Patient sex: M
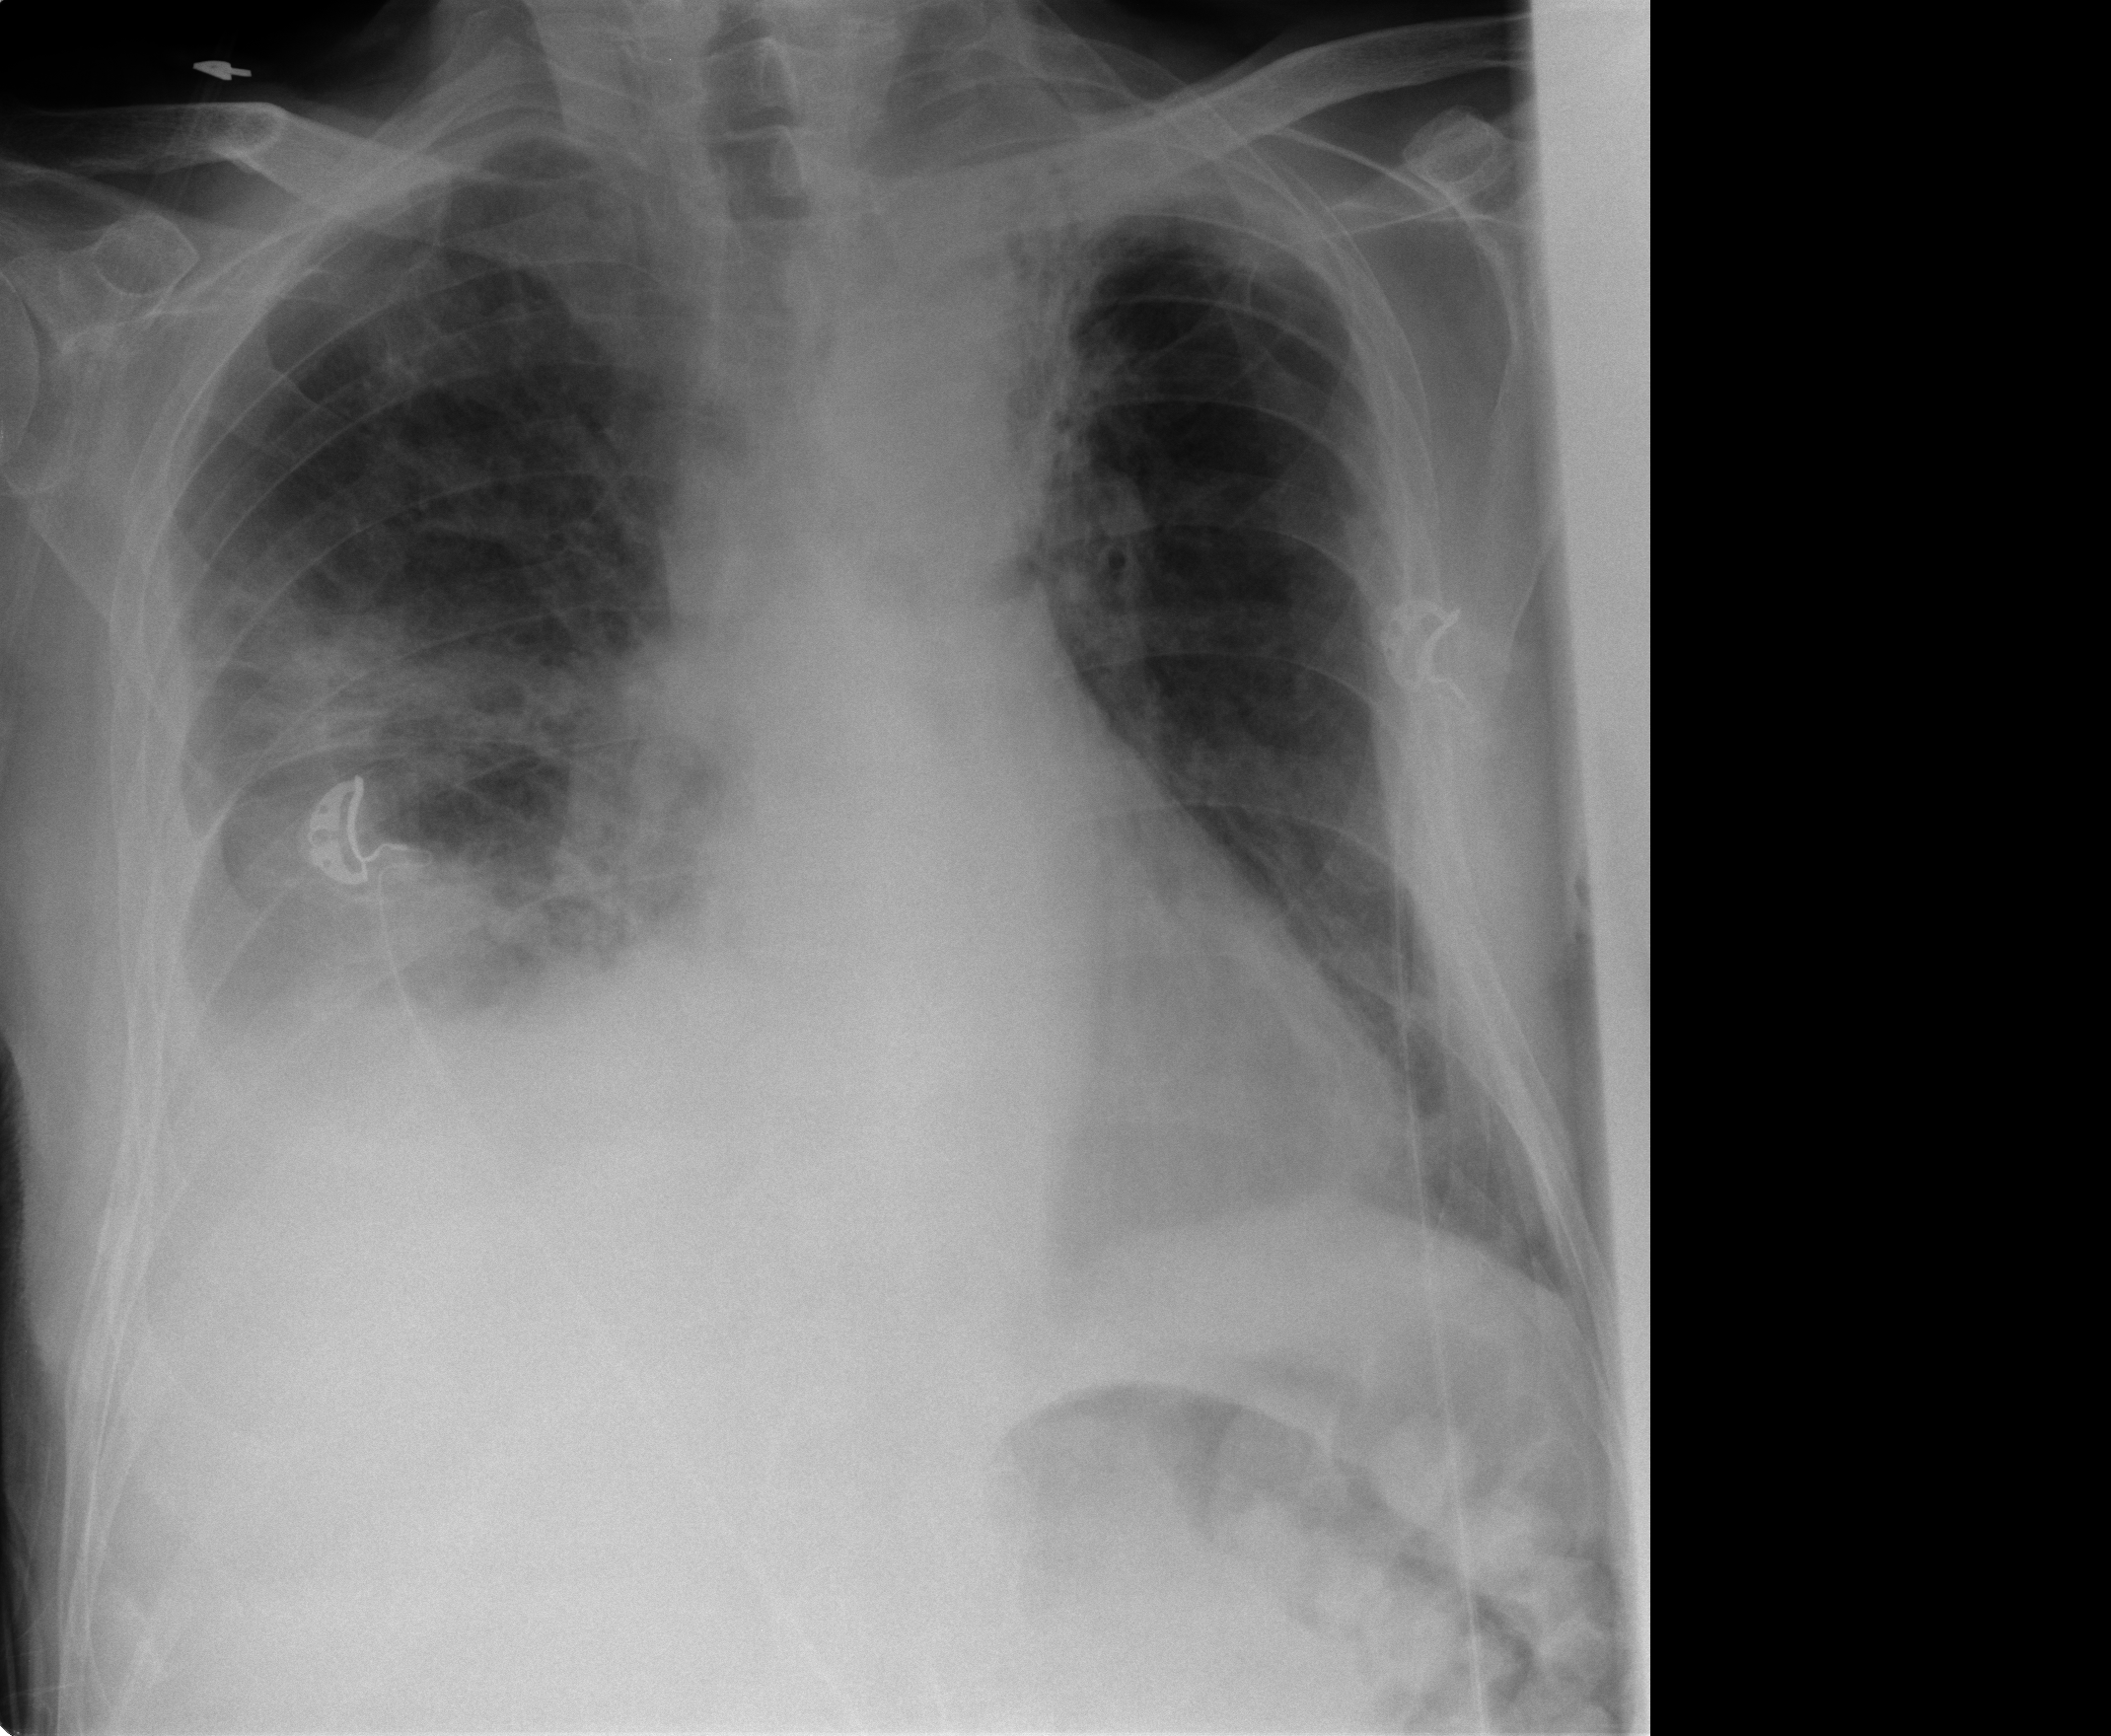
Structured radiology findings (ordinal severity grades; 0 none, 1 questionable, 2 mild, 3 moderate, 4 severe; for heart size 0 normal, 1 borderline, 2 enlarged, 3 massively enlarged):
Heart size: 1
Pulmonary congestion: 1
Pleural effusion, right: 2
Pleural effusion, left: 0
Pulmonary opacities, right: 2
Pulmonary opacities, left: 2
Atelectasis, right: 2
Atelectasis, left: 0